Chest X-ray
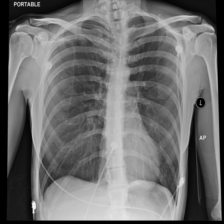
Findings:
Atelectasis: negative
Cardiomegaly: negative
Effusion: negative
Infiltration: negative
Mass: negative
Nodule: negative
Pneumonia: negative
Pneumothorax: negative
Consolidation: negative
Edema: negative
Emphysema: negative
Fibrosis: negative
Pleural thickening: negative
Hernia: negative